Field crop: maize
Growth stage: 2
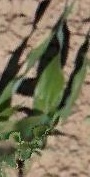
Species: maize